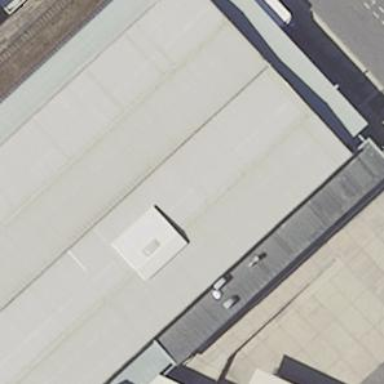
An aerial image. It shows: View of roof of building.